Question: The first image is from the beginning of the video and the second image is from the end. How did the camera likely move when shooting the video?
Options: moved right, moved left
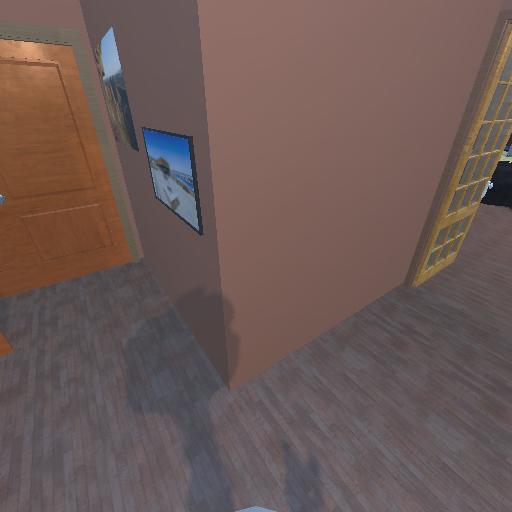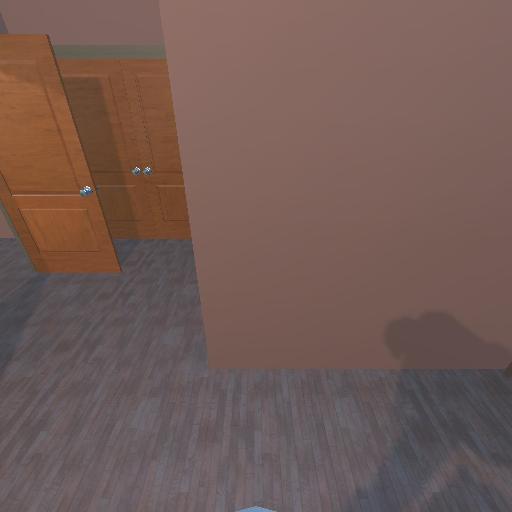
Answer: moved right